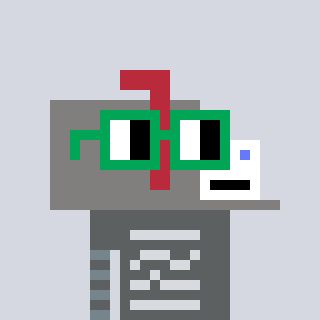
a pixel art character with square green glasses, a mailbox-shaped head and a teal-colored body on a cool background